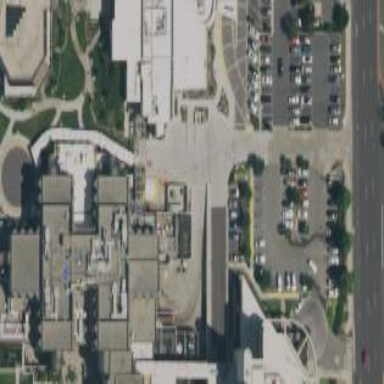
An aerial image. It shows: Hospital building.